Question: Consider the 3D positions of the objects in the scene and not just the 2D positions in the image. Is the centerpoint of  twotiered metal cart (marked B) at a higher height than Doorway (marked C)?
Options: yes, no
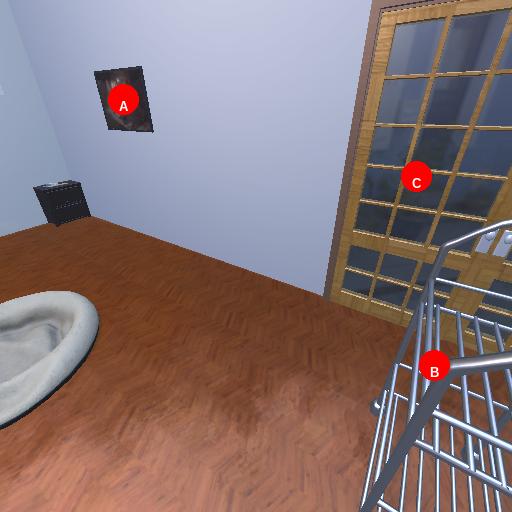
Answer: yes